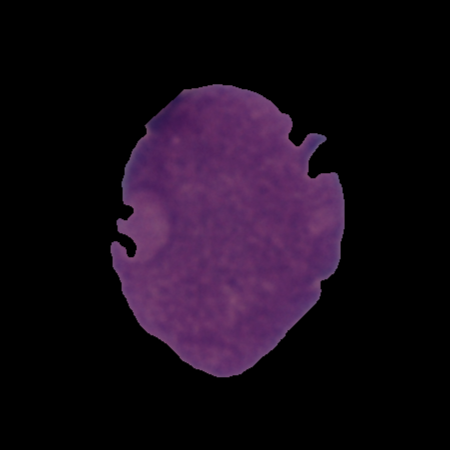
Label: cancer